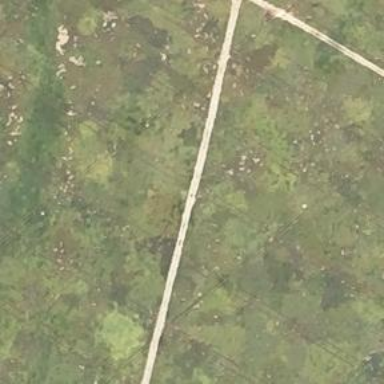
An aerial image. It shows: Agricultural track road.